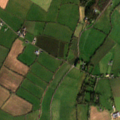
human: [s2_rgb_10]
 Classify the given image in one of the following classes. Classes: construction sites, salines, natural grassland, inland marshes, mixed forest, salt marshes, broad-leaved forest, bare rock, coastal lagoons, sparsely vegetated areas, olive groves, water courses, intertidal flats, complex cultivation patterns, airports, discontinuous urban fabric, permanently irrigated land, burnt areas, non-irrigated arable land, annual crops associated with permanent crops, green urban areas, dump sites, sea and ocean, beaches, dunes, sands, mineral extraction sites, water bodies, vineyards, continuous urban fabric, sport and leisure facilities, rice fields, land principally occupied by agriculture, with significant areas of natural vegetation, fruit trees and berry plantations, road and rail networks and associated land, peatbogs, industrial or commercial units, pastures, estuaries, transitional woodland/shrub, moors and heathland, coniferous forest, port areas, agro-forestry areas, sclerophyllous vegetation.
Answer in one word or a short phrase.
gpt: non-irrigated arable land, pastures, complex cultivation patterns, mixed forest